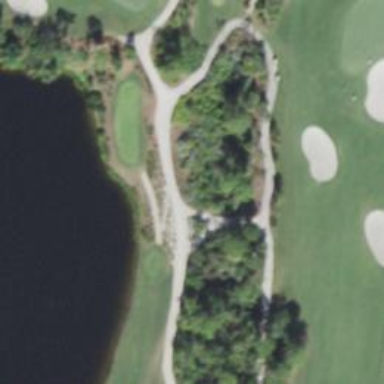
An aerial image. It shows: Golf cartpath that is also road path.